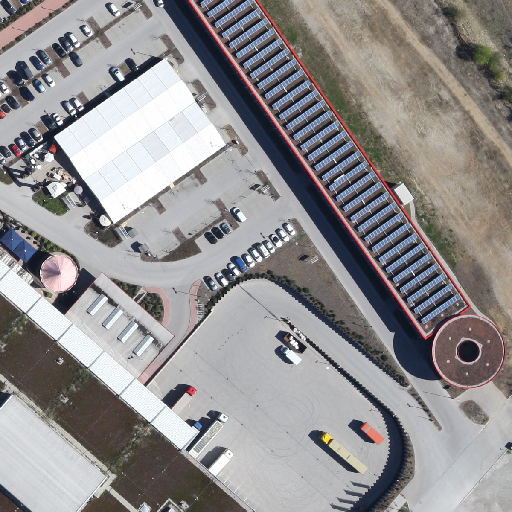
Referring expression: van